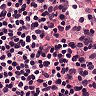
Metastatic tissue present: no